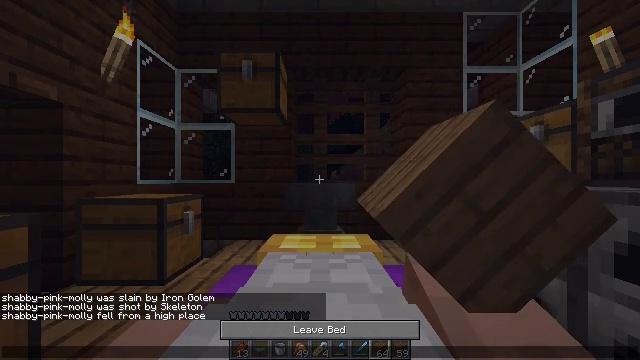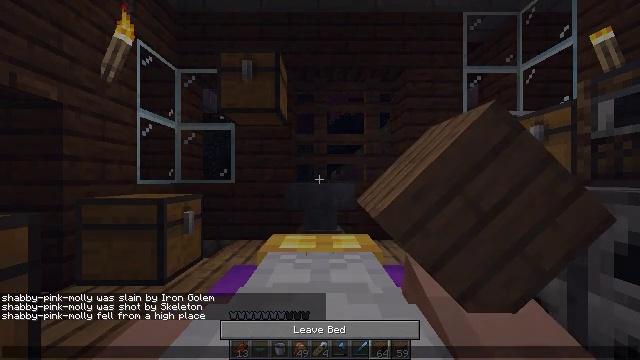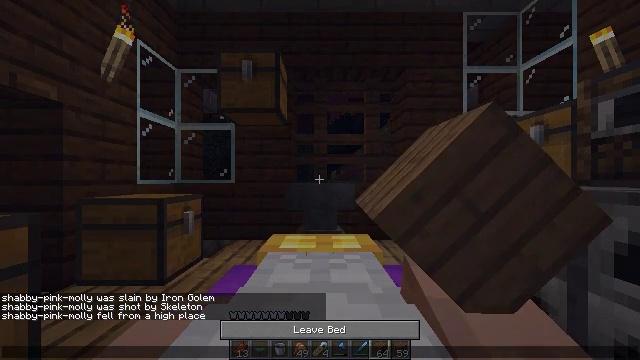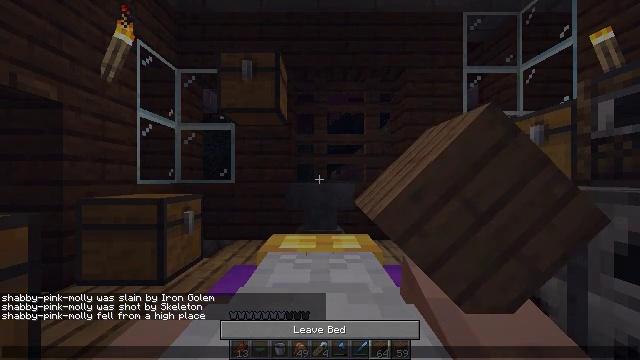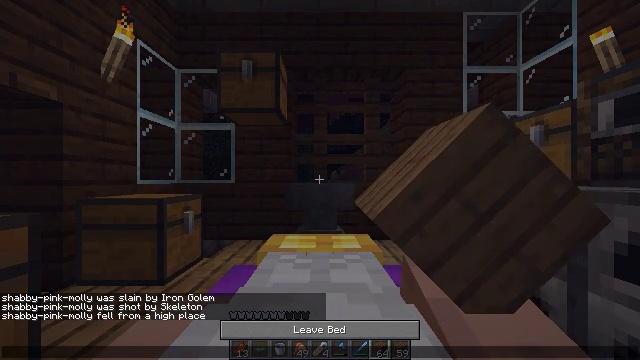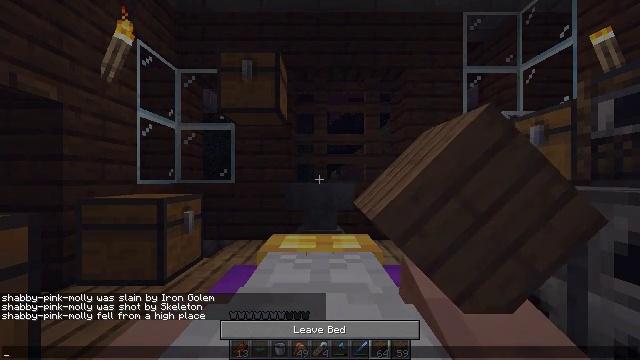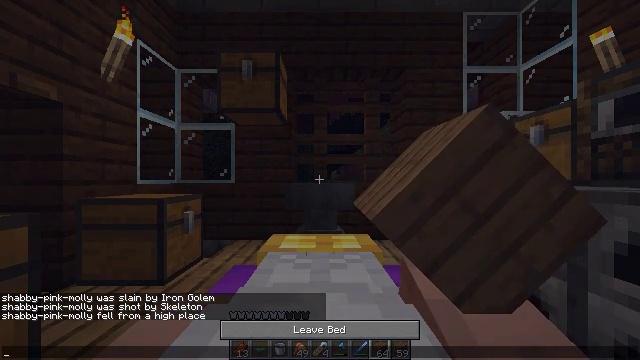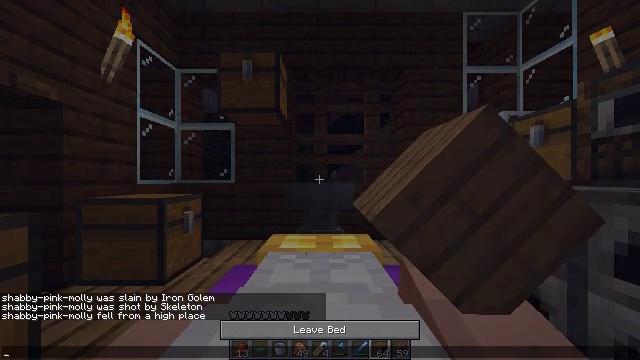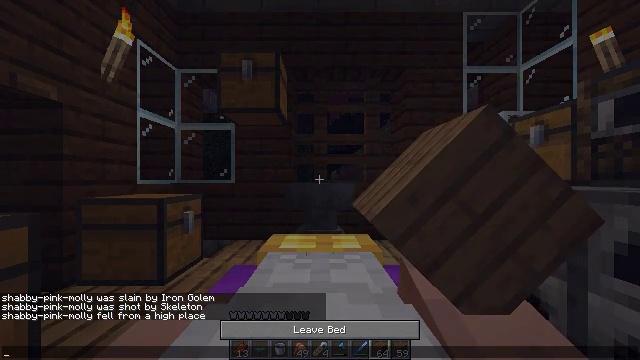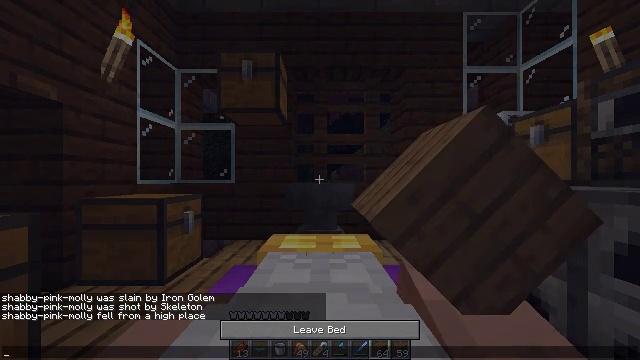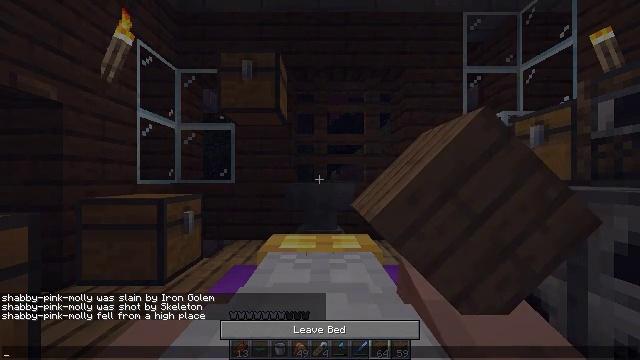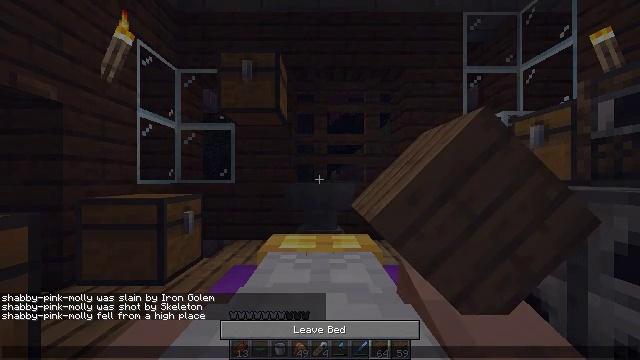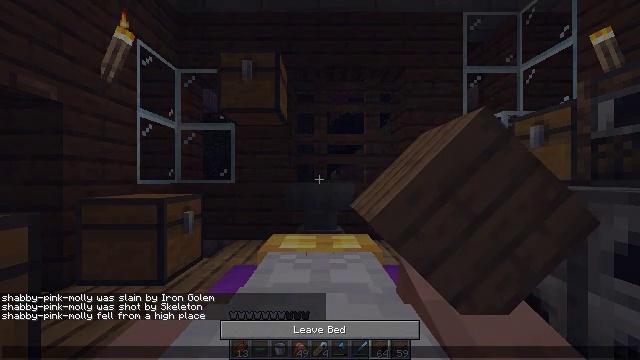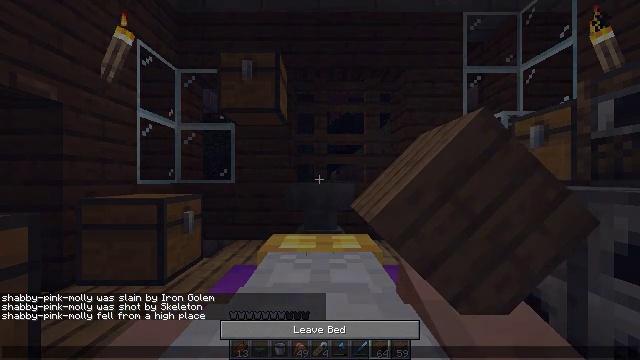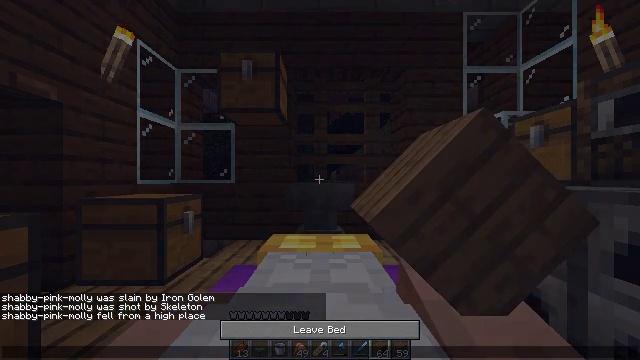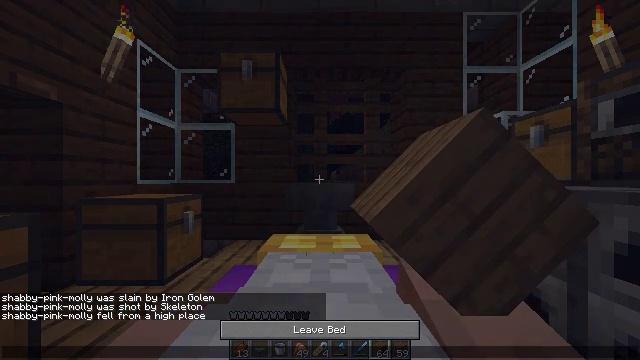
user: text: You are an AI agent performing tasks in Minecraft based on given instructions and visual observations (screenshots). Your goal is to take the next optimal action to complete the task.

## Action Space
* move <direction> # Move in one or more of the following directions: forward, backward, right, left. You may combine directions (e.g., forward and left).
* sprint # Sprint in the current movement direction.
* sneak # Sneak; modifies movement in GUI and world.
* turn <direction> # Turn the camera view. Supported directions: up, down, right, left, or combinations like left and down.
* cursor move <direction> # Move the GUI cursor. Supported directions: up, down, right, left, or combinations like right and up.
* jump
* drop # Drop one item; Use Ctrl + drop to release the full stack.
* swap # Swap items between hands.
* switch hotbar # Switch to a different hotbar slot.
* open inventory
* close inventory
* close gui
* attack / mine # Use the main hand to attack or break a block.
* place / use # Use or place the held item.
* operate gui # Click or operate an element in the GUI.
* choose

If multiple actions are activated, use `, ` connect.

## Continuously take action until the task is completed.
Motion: motion action
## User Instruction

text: Craft a spruce pressure plate using the crafting table.
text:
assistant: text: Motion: no_op
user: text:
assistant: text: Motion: no_op
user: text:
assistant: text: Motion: no_op
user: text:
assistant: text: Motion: no_op
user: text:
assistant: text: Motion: no_op
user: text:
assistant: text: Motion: no_op
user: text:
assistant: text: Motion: no_op
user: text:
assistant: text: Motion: no_op
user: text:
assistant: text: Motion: no_op
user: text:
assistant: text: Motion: no_op
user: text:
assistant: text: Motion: no_op
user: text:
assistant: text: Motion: no_op
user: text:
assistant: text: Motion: no_op
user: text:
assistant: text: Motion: no_op
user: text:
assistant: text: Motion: no_op
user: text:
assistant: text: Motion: no_op
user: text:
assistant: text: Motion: no_op
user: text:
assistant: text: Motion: no_op
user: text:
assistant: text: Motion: no_op
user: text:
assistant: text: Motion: no_op
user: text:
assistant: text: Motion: no_op
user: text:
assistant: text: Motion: no_op
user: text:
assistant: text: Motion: no_op
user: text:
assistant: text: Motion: no_op
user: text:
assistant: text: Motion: no_op
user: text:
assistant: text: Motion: no_op
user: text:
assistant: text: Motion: no_op
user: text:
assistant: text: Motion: no_op
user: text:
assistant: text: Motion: no_op
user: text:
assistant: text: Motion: no_op